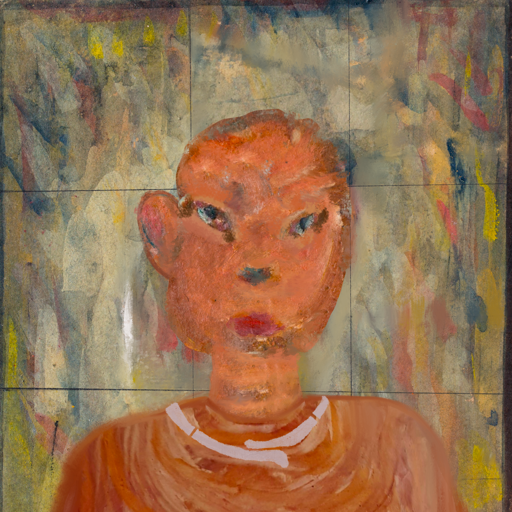
Background: GypsyMother, Head And Neck Front: Boggyland, Face Front: Boggyland, Bust: Pious_Lady, Hair Front: Blank, Head Accessory: Blank, Second Necklace: Blank, Necklace: Hypocrite_2, Baby: Blank